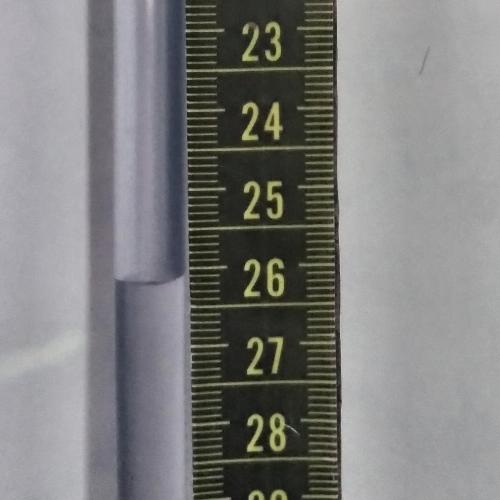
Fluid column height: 26.1 cm